Question: So, I have a code:
'''
<tool:LongListSelector x:Name="citiesListGropus" Background="Transparent"
ItemTemplate="{StaticResource citiesItemTemplate}"
GroupHeaderTemplate="{StaticResource groupHeaderTemplate}"
GroupItemTemplate="{StaticResource groupItemTemplate}" Height="468" Margin="0,68,0,0">
<tool:LongListSelector.GroupItemsPanel>
<ItemsPanelTemplate>
<tool:WrapPanel/>
</ItemsPanelTemplate>
</tool:LongListSelector.GroupItemsPanel>
</tool:LongListSelector>
'''
And have a 'DataTemplate':
'''
<DataTemplate x:Key="groupHeaderTemplate" x:Name="groupHeaderTemplateName">
<Border Background="{StaticResource PhoneAccentBrush}" Width="75" Height="75" Margin="-333, 15, 0, 15" x:Name="groupHeaderName">
<TextBlock Text="{Binding Title}" FontSize="40" Foreground="White" Margin="15, 15, 0, 0"/>
</Border>
</DataTemplate>
'''
How can I change a property 'Visibility' of 'Border' in 'DataTemplate' ? I want to hide 'DataTemplate'. But I can't bind my data to a property such as 'TextBlock Text="{Binding Title}"', because I make binding data once, then I need to change some properties after data binding.
Any Ideas?
So, my main goal is filter the list of cities. I want to filter them by name.
My algorithm:
1) I get data from 'WebService'.
2) Load my 'ViewModel'
'''
if (!App.CitiesViewModel.IsDataLoaded)
{
App.CitiesViewModel.LoadData(serviceResponse.Result);
}
'''
3) Group the cities by name. My code like <URL>.
This is important, especially for 'LongListSeletstor' I have to use templates.
Ok, my data ready. Now I do not need a web service.
'''
<!-- The template for city items -->
<DataTemplate x:Key="citiesItemTemplate">
<StackPanel Name="PlacePanel"
Orientation="Horizontal" Margin="0,0,0,17"
Tag="{Binding Id}" Visibility="{Binding IsVisibility}">
<Image Height="75" Width="75" HorizontalAlignment="Left" Margin="12,0,9,0" Name="Image" Stretch="Fill" VerticalAlignment="Top" Source="{Binding Image}"/>
<StackPanel Width="311">
<TextBlock Text="{Binding Name}" TextWrapping="Wrap" Style="{StaticResource PhoneTextExtraLargeStyle}"/>
</StackPanel>
</StackPanel>
</DataTemplate>
'''
I have 'TextBox', when I type name of a city - unnecessary cities hide. I can use data binding and 'INotifyPropertyChanged', so I can hide cities.
'''
private void TextBox_TextChanged(object sender, TextChangedEventArgs e)
{
TextBox name = (TextBox)sender;
foreach(var place in App.CitiesViewModel.Items
.Where(city => (city.Name.Contains(name.Text)) && (city.IsShow == true)))
{
city.IsVisibility = Visibility.Visible;
}
foreach (var city in App.CitiesViewModel.Items
.Where(city => !city.Name.Contains(name.Text)))
{
city.IsVisibility = Visibility.Collapsed;
}
}
'''
But I have some problems, I can't hide this 'DataTemplate' when I search cities:
'''
<DataTemplate x:Key="groupHeaderTemplate" x:Name="groupHeaderTemplateName">
<Border Background="{StaticResource PhoneAccentBrush}" Width="75" Height="75" Margin="-333, 15, 0, 15" x:Name="groupHeaderName">
<TextBlock Text="{Binding Title}" FontSize="40" Foreground="White" Margin="15, 15, 0, 0"/>
</Border>
</DataTemplate>
'''
When I type name of a cities I want hide 'GroupHeaderTemplate'. When 'TextBox' lost focus show 'GroupHeaderTemplate'.

I borrowed this picture <URL>.
My mistake was that I did not use 'PropertyChangedEventHandler'. After adding this to GroupCity property and implementing an interface 'INotifyPropertyChanged' I can change property 'Data Template' after data binding.
'''
private IList<Group<City>> citiesCollectionGroup;
var cityByName = from city in App.ViewModel.Items
group city by Convert.ToString(City.Name[0]).ToLower()
into c orderby c.Key select new
GroupCity<CitiesViewModel>(Convert.ToString(c.Key[0]).ToLower(), c);
citiesCollectionGroup = cityByName.ToList();
this.citiesListGropus.ItemsSource = citiesCollectionGroup;
public class GroupCity<T> : IEnumerable<T>, INotifyPropertyChanged
{
public GroupCity(string name, IEnumerable<T> items)
{
this.Title = name;
this.IsVisibility = Visibility.Visible;
this.Items = new List<T>(items);
}
public override bool Equals(object obj)
{
GroupCity<T> that = obj as GroupCity<T>;
return (that != null) && (this.Title.Equals(that.Title));
}
public string Title
{
get;
set;
}
private Visibility _isVisibility;
public Visibility IsVisibility
{
get
{
return _isVisibility;
}
set
{
_isVisibility = value;
NotifyPropertyChanged("IsVisibility");
}
}
public IList<T> Items
{
get;
set;
}
public event PropertyChangedEventHandler PropertyChanged;
private void NotifyPropertyChanged(String propertyName)
{
PropertyChangedEventHandler handler = PropertyChanged;
if (null != handler)
{
handler(this, new PropertyChangedEventArgs(propertyName));
}
}
#region IEnumerable<T> Members
public IEnumerator<T> GetEnumerator()
{
return this.Items.GetEnumerator();
}
#endregion
#region IEnumerable Members
System.Collections.IEnumerator System.Collections.IEnumerable.GetEnumerator()
{
return this.Items.GetEnumerator();
}
#endregion
}
'''
Xaml code:
'''
<DataTemplate x:Key="groupHeaderTemplate" x:Name="groupHeaderTemplateName">
<Border Background="{StaticResource PhoneAccentBrush}" Width="75" Height="75" Margin="-333, 15, 0, 15" x:Name="groupHeaderName" Visibility="{Binding IsVisibility}">
<TextBlock Text="{Binding Title}" FontSize="40" Foreground="White" Margin="15, 15, 0, 0"/>
</Border>
</DataTemplate>
'''
Now we can change 'Visibility' groupHeaderTemplate.
'''
private void TextBox_TextChanged(object sender, TextChangedEventArgs e)
{
foreach (GroupCity<CitiesViewModel> city in citiesCollectionGroup)
{
city.IsVisibility = Visibility.Collapsed;
}
//
}
private void SearchText_LostFocus(object sender, RoutedEventArgs e)
{
foreach (GroupCity<CitiesViewModel> city in citiesCollectionGroup)
{
city.IsVisibility = Visibility.Visible;
}
//
}
'''
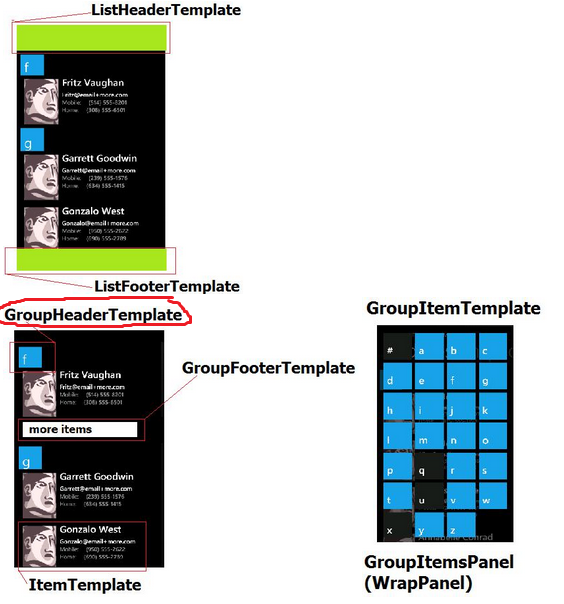
Answer: With "How can I change a property Visibility of Border in DataTemplate ? I want to hide DataTemplate. " I understand that you want to change the visibility of an item based on a property, see example below.
With bindings you can:
1. Bind the visibility property directly to a a property of type Visibility (example with listbox and Person1)
2. Bind the Visibility property to a boolean property, and use a converter to convert that to the Visibility type (listbox2 and Person2 + BoolToVis class).
There are more ways, but this are the two most simple to implement in my opinion."
result of code below:

View:
'''
<phone:PhoneApplicationPage
x:Class="VisibilityWP.MainPage"
xmlns="http://schemas.microsoft.com/winfx/2006/xaml/presentation"
xmlns:x="http://schemas.microsoft.com/winfx/2006/xaml"
xmlns:phone="clr-namespace:Microsoft.Phone.Controls;assembly=Microsoft.Phone"
xmlns:shell="clr-namespace:Microsoft.Phone.Shell;assembly=Microsoft.Phone"
xmlns:d="http://schemas.microsoft.com/expression/blend/2008"
xmlns:mc="http://schemas.openxmlformats.org/markup-compatibility/2006"
mc:Ignorable="d" d:DesignWidth="480" d:DesignHeight="768"
FontFamily="{StaticResource PhoneFontFamilyNormal}"
FontSize="{StaticResource PhoneFontSizeNormal}"
Foreground="{StaticResource PhoneForegroundBrush}"
SupportedOrientations="Portrait" Orientation="Portrait"
xmlns:VisibilityWP="clr-namespace:VisibilityWP"
shell:SystemTray.IsVisible="True">
<Grid x:Name="LayoutRoot" Background="Transparent">
<Grid.RowDefinitions>
<RowDefinition Height="Auto"/>
<RowDefinition Height="*"/>
</Grid.RowDefinitions>
<StackPanel x:Name="TitlePanel" Grid.Row="0" Margin="12,17,0,28">
<TextBlock x:Name="ApplicationTitle" Text="MY APPLICATION" Style="{StaticResource PhoneTextNormalStyle}"/>
<TextBlock x:Name="PageTitle" Text="page name" Margin="9,-7,0,0" Style="{StaticResource PhoneTextTitle1Style}"/>
</StackPanel>
<Grid x:Name="ContentPanel" Grid.Row="1" Margin="12,0,12,0">
<Grid.Resources>
<VisibilityWP:BoolToVis x:Key="BooleanToVisibilityConverter" />
</Grid.Resources>
<StackPanel>
<ListBox x:Name="listBox" Height="300">
<ListBox.ItemTemplate>
<DataTemplate>
<Border Width="200" Visibility="{Binding Visibility}" Background="Blue">
<TextBlock Text="{Binding Name}" FontSize="40" Foreground="White" Margin="15, 15, 0, 0"/>
</Border>
</DataTemplate>
</ListBox.ItemTemplate>
</ListBox>
<ListBox x:Name="listBox2" Height="300">
<ListBox.ItemTemplate>
<DataTemplate>
<Border Width="200" Visibility="{Binding ShowBorder, Converter={StaticResource BooleanToVisibilityConverter}}" Background="Red">
<TextBlock Text="{Binding Name}" FontSize="40" Foreground="White" Margin="15, 15, 0, 0"/>
</Border>
</DataTemplate>
</ListBox.ItemTemplate>
</ListBox>
</StackPanel>
</Grid>
</Grid>
'''
Code behind:
'''
using System;
using System.Collections.Generic;
using System.Windows;
using System.Windows.Data;
namespace VisibilityWP
{
public partial class MainPage
{
public MainPage()
{
InitializeComponent();
DataContext = this;
listBox.ItemsSource = new List<Person1>
{
new Person1 {Name = "Iris", Visibility = Visibility.Visible},
new Person1 {Name = "Somebody", Visibility = Visibility.Collapsed},
new Person1 {Name = "Peter", Visibility = Visibility.Visible},
};
listBox2.ItemsSource = new List<Person2>
{
new Person2 {Name = "Iris", ShowBorder = true},
new Person2 {Name = "Mia", ShowBorder = true},
new Person2 {Name = "Somebody", ShowBorder = false}
};
}
}
public class Person1
{
public string Name { get; set; }
public Visibility Visibility { get; set; }
}
public class Person2
{
public string Name { get; set; }
public bool ShowBorder { get; set; }
}
public sealed class BoolToVis : IValueConverter
{
public object Convert(object value, Type targetType, object parameter, System.Globalization.CultureInfo culture)
{
return (value is bool && (bool)value) ? Visibility.Visible : Visibility.Collapsed;
}
public object ConvertBack(object value, Type targetType, object parameter, System.Globalization.CultureInfo culture)
{
return value is Visibility && (Visibility)value == Visibility.Visible;
}
}
}
'''